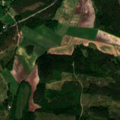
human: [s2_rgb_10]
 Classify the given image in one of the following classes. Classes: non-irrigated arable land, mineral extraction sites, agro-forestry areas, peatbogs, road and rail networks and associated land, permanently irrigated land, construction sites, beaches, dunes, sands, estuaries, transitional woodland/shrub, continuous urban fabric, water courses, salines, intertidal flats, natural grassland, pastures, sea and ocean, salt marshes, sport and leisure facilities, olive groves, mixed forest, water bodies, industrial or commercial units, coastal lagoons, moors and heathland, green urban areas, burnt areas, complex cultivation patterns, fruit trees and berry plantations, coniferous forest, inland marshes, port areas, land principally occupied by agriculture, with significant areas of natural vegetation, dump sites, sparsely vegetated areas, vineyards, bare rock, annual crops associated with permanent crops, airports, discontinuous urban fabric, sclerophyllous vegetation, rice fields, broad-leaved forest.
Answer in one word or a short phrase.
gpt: non-irrigated arable land, land principally occupied by agriculture, with significant areas of natural vegetation, coniferous forest, mixed forest, transitional woodland/shrub